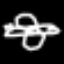
Label: airplane